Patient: sex M, age 58
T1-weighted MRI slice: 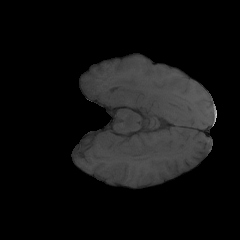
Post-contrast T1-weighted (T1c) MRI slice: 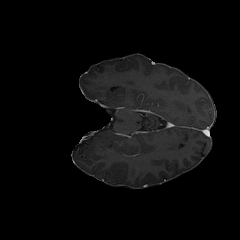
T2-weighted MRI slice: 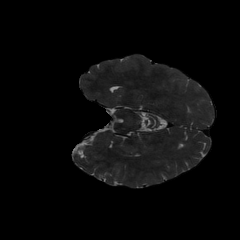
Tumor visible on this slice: no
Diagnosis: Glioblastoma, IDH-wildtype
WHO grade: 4